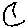
Label: moon